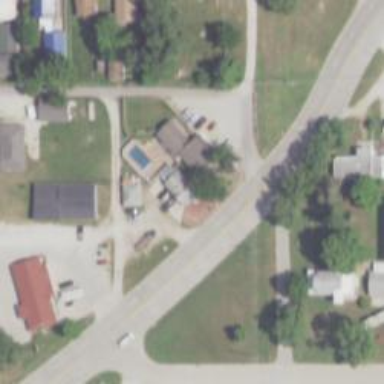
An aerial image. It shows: Veterinary facility.